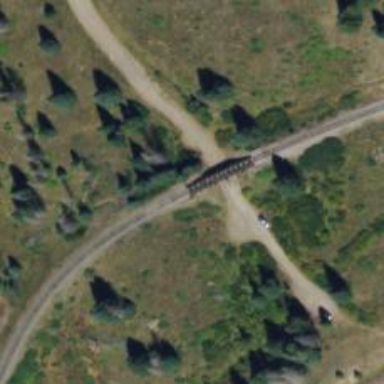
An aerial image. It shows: Narrow-gauge railway bridge on preserved railway line.